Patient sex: M
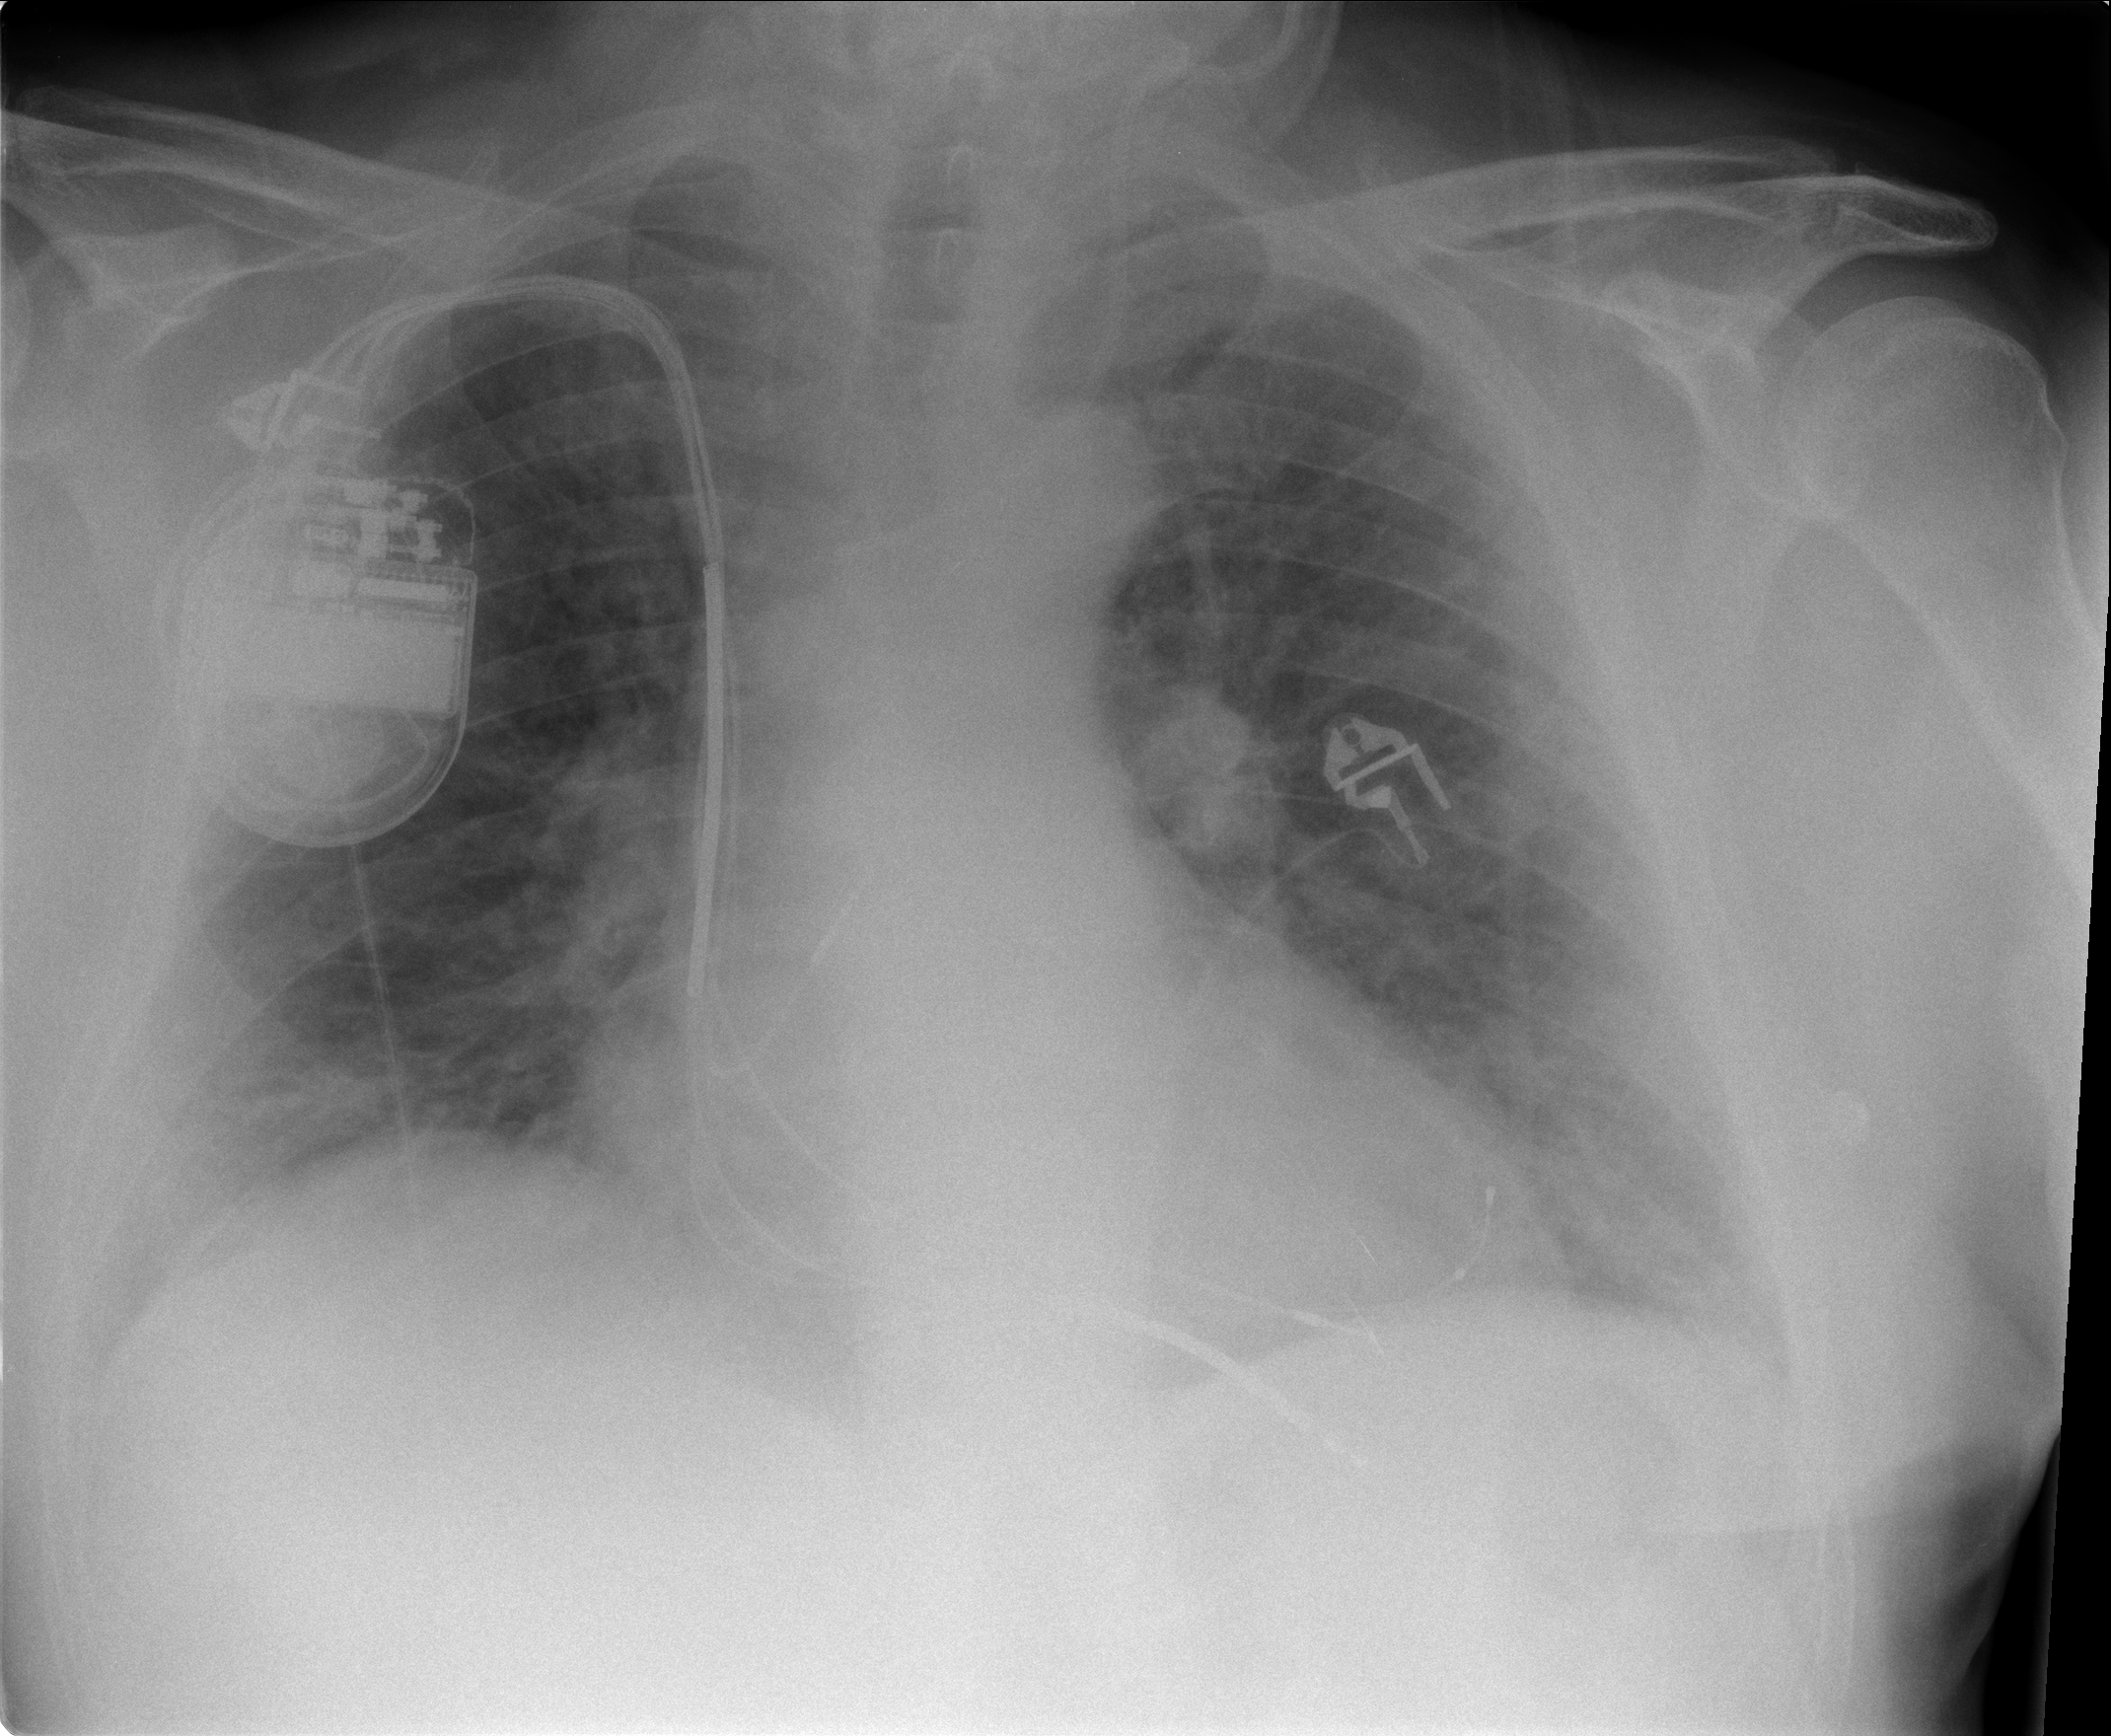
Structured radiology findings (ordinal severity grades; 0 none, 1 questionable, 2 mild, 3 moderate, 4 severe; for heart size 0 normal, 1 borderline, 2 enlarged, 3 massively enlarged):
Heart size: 2
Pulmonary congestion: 3
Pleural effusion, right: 2
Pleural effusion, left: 2
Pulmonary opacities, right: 2
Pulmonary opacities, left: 2
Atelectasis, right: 2
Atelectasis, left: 2